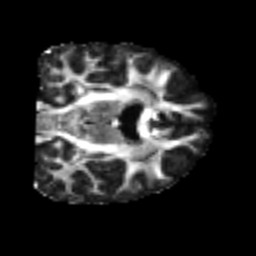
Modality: FA
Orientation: coronal
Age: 27
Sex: male
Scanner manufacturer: siemens
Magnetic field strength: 3 T
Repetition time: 2.3 s
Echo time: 0.085 s